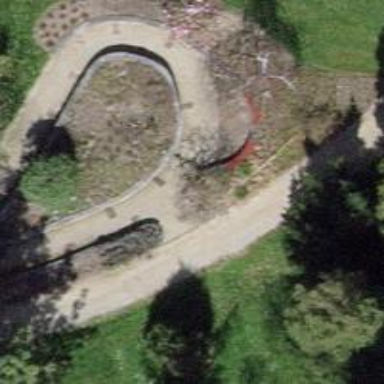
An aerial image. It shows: Footway with surface of pebblestone.